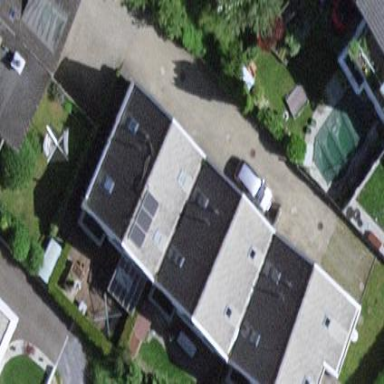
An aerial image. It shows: Semi-detached house.